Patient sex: M
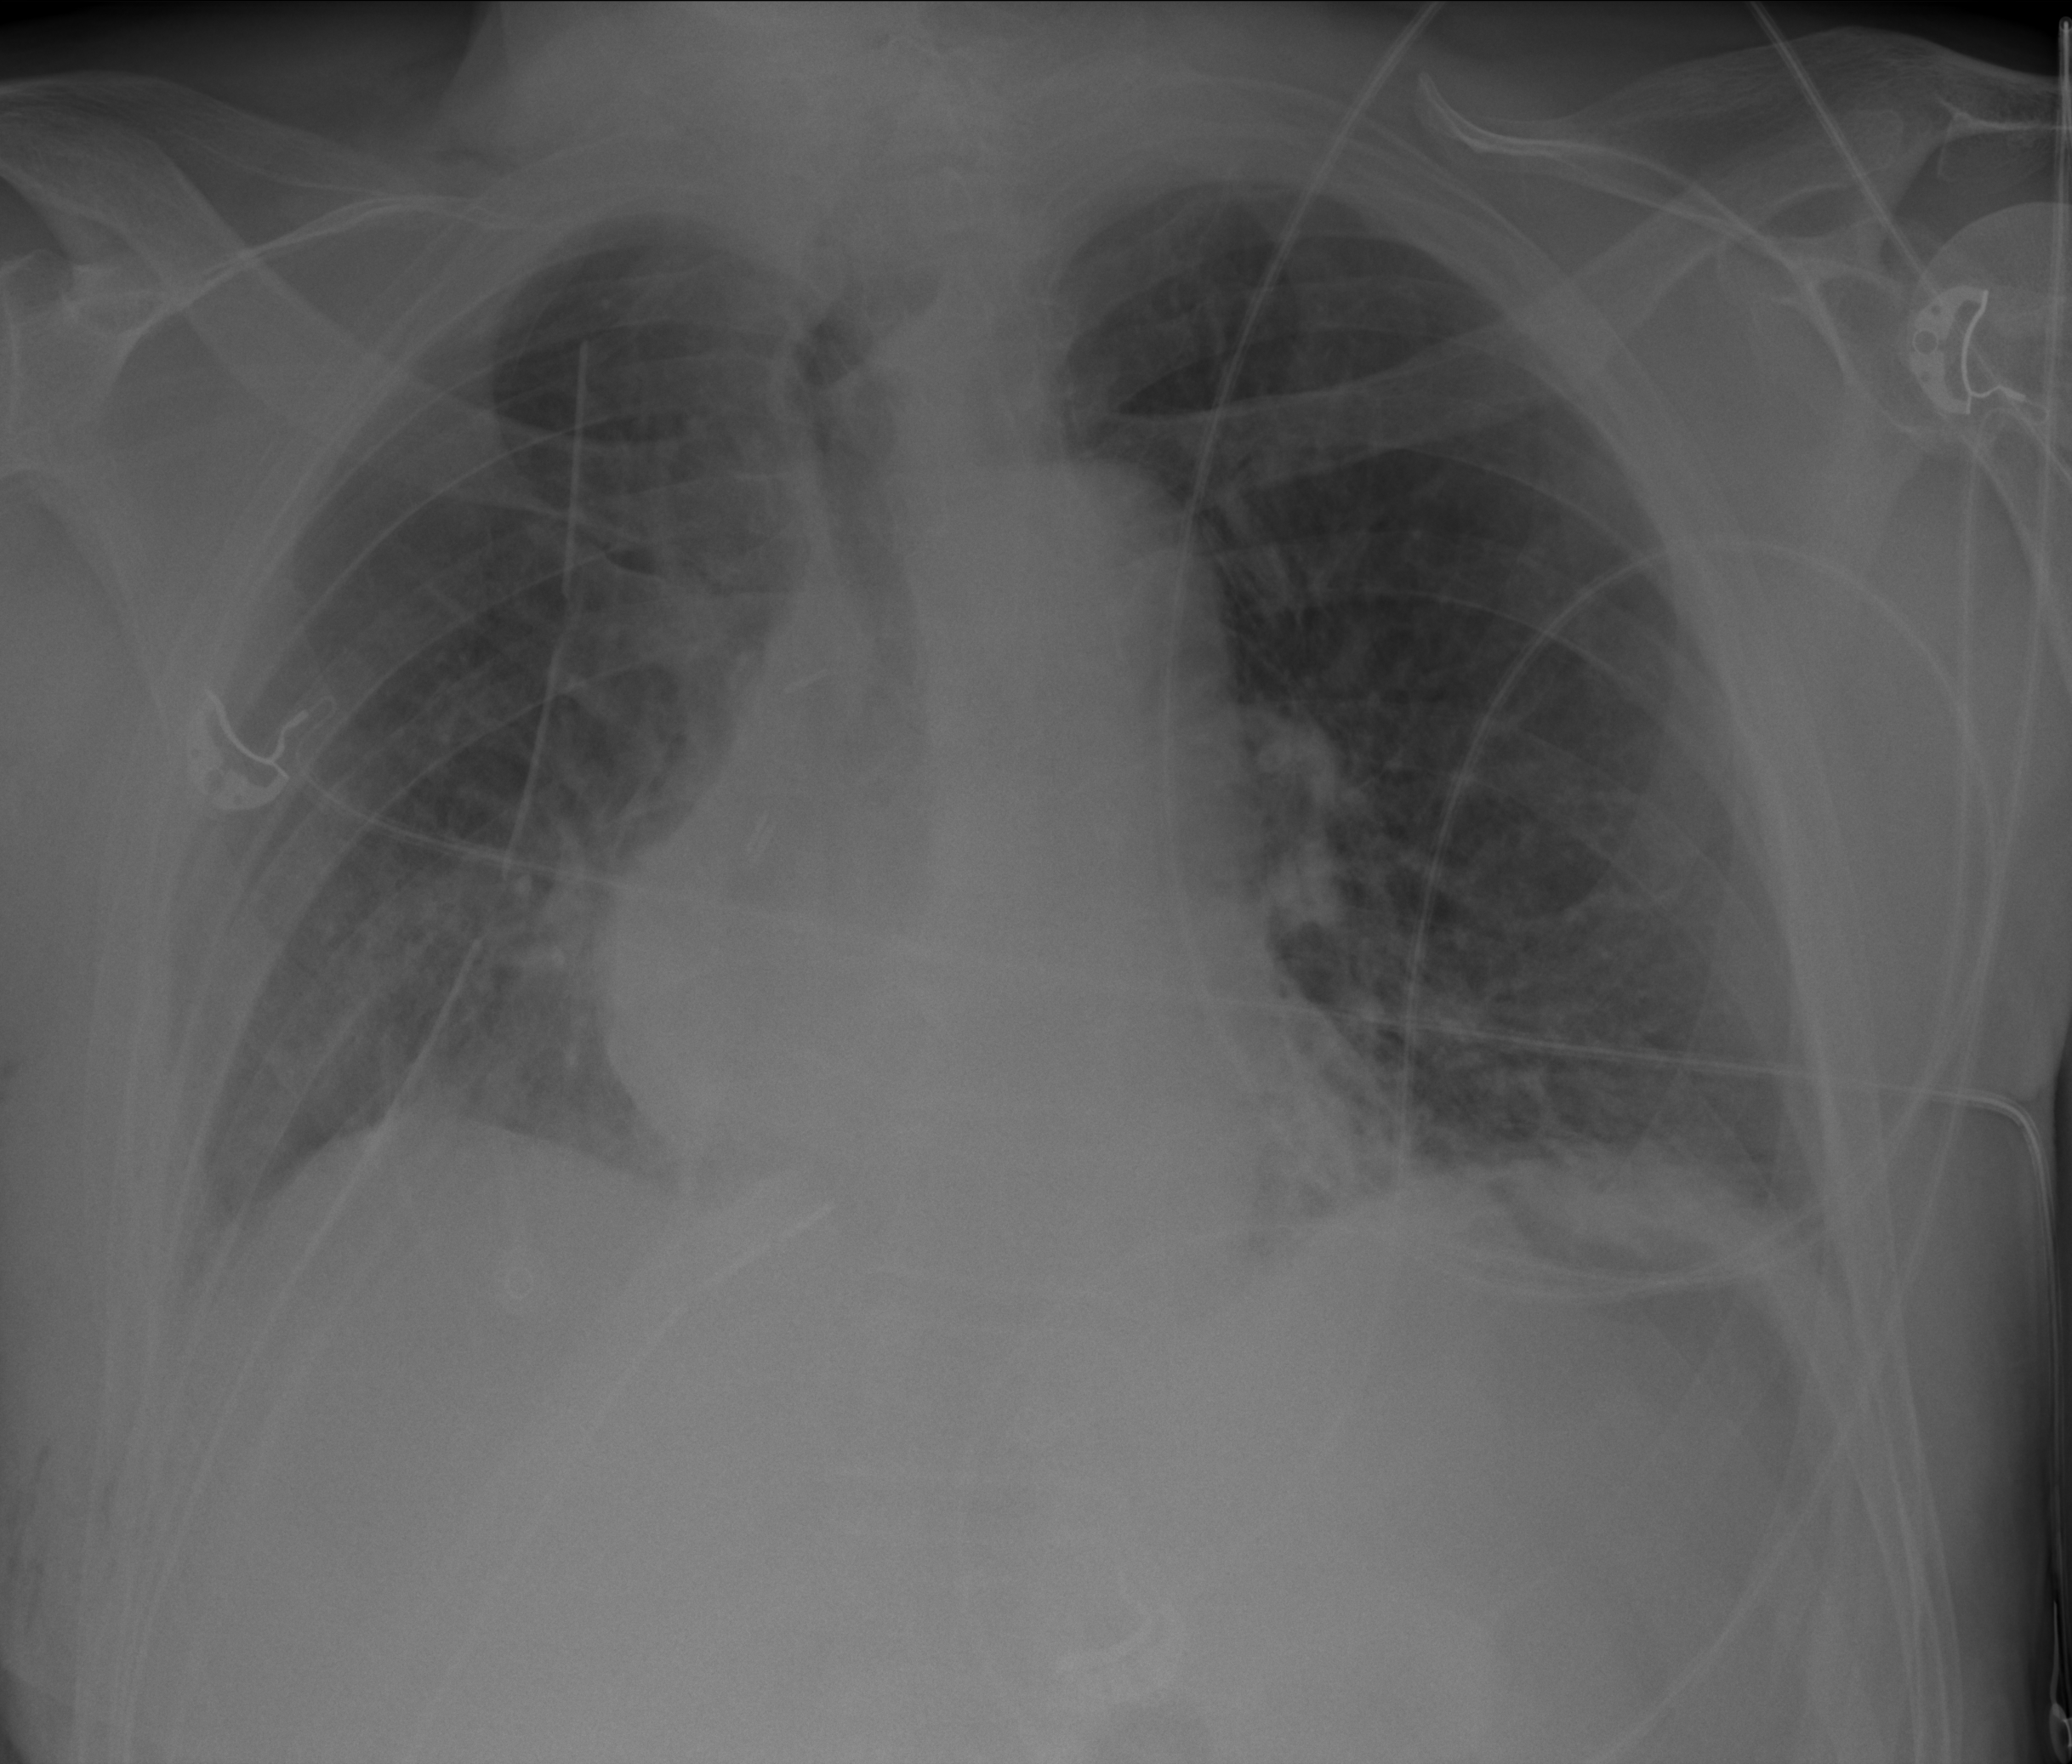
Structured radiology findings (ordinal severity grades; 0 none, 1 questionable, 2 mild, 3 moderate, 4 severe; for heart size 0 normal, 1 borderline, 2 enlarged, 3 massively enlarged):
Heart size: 0
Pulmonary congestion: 0
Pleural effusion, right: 2
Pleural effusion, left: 0
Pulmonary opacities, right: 0
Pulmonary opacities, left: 0
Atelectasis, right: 2
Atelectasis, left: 0